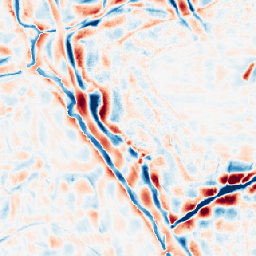
Category: wavelet
Decomposition family: wavelet_biorthogonal
Decomposition parameters: wavelet: bior5.5
level: 4
Upsampling method: area
Upsampling parameters: scale: 4
Upsampling scale: 4